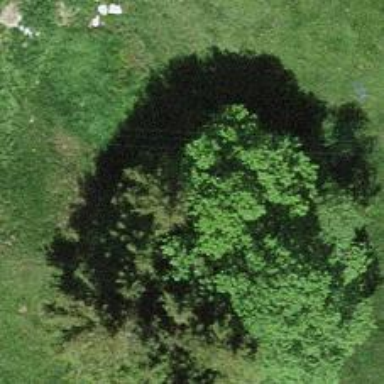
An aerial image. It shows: Sinkhole in natural setting.